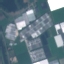
Label: Industrial